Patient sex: M
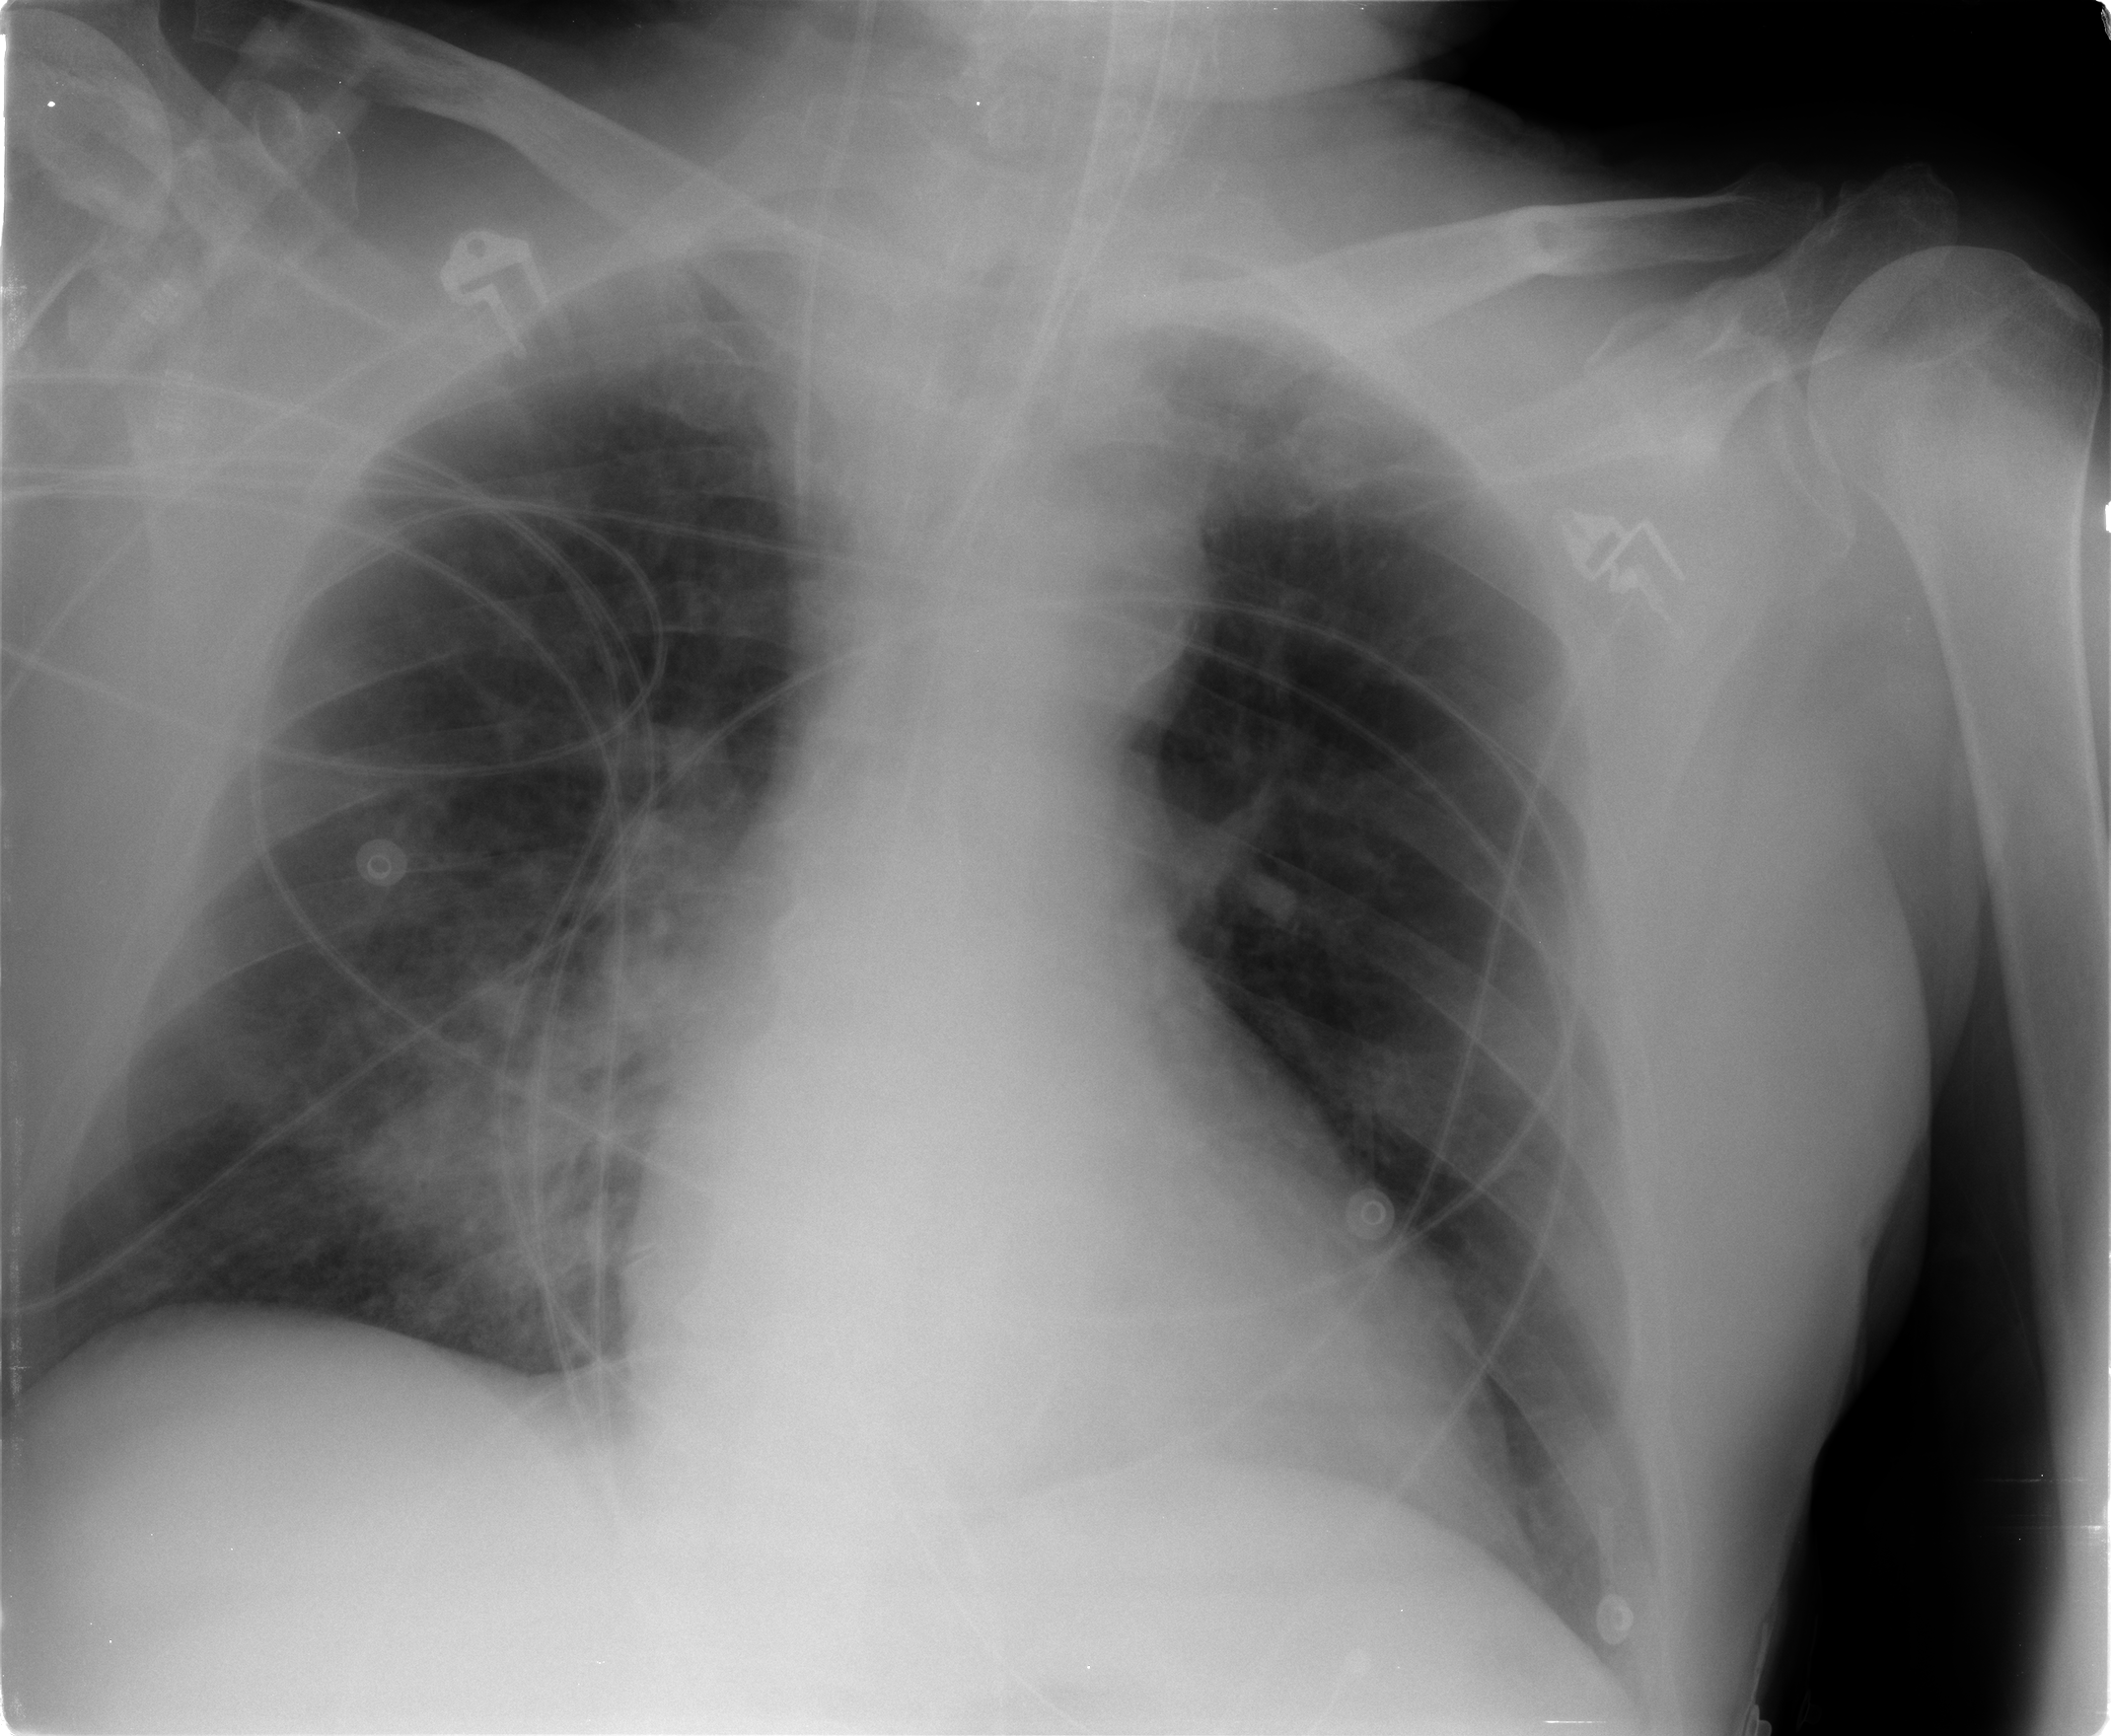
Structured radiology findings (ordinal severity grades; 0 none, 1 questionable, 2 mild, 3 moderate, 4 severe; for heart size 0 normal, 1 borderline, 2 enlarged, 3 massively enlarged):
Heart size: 0
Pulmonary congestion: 1
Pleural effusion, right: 0
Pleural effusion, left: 0
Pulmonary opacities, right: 2
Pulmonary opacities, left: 0
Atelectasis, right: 2
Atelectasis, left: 0